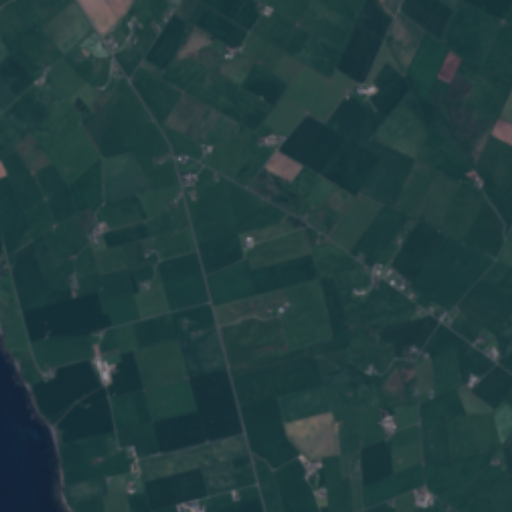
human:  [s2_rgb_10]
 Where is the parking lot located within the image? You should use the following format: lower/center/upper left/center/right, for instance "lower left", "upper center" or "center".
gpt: The parking lot is located in the lower right of the image.
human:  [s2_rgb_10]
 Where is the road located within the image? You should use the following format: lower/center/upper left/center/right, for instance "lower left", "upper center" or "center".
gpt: There is no road in the image.